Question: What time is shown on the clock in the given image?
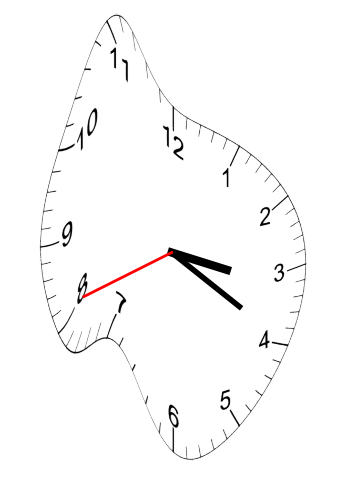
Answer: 03:19:41